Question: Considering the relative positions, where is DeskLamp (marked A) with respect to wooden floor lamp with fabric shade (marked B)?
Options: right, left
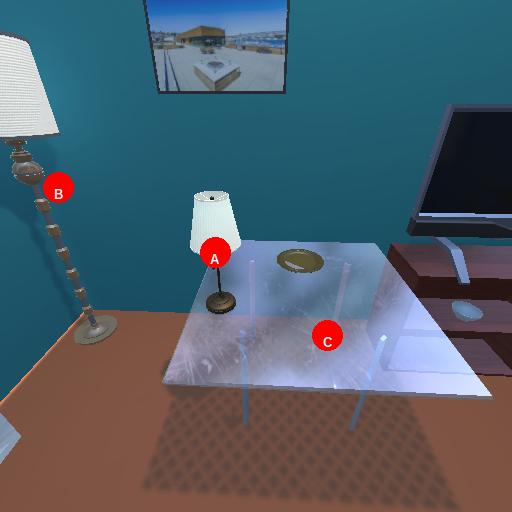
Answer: right